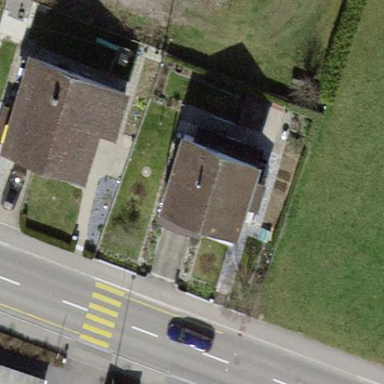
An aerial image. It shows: Detached building.